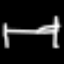
Label: bed